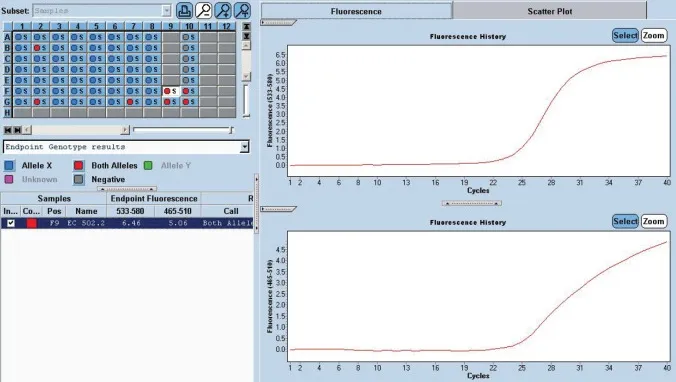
EGFR 21 L861Q Mutation was detected using home brew targeted TaqMan primer probes on the Real Time PCR platform LC 480 II.
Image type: pathology (immunostaining)